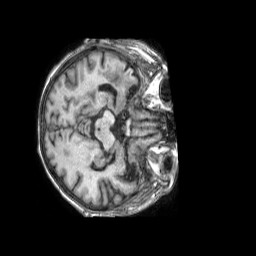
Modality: T1w
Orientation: axial
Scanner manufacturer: philips
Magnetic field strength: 1.5 T
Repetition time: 0.007263 s
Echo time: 0.003295 s